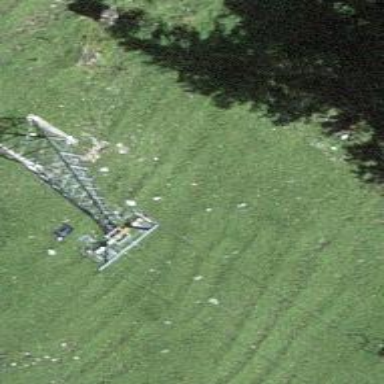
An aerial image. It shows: Pylon used for aerialway.